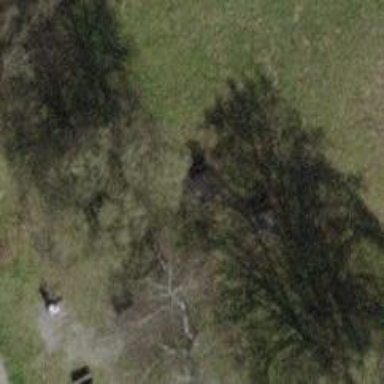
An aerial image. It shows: Picnic site for tourists.